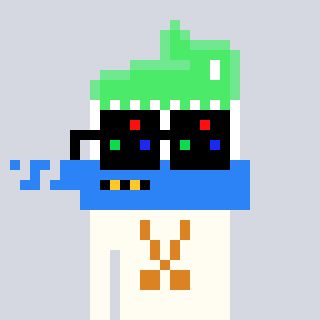
a pixel art character with square black sunglasses, a toothbrush-shaped head and a grayscale-colored body on a cool background